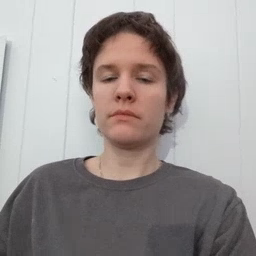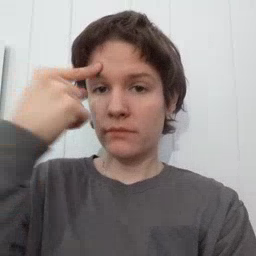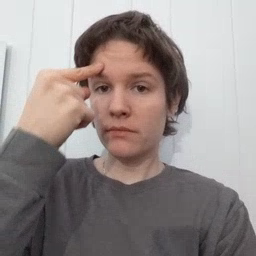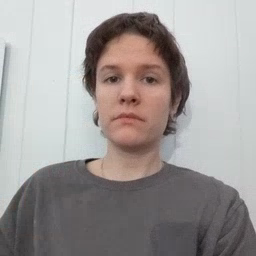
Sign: think